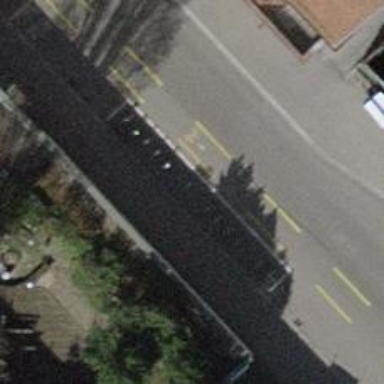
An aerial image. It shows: Bicycle parking area with stands available.